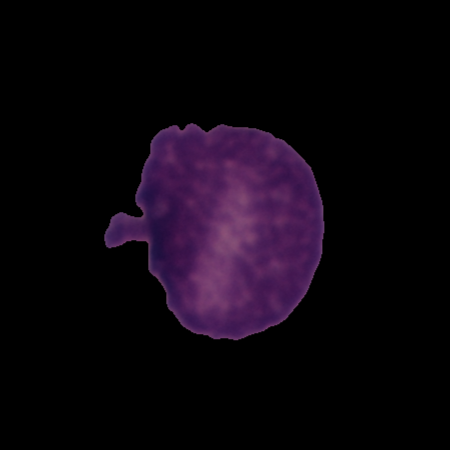
Label: cancer